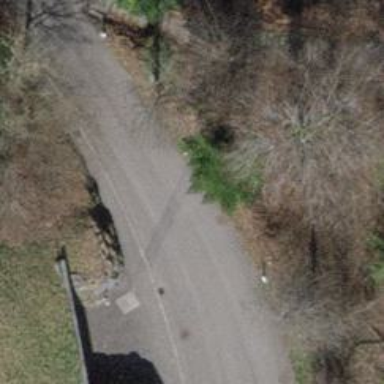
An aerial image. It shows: Set of steps on the road.